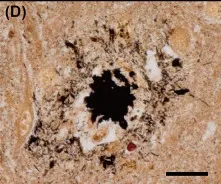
(D) Senile plaque with modified Bielschowsky staining. And 20 mum ACA, anterior cerebral artery; BA, basilar artery; ICA, internal carotid artery; Lt, left; MCA, middle cerebral artery; PCA, posterior cerebral artery; Rt, right; VA, vertebral artery.
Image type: pathology (van_gieson)